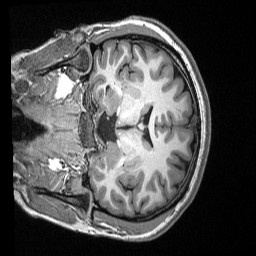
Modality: T1w
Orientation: coronal
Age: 16
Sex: female